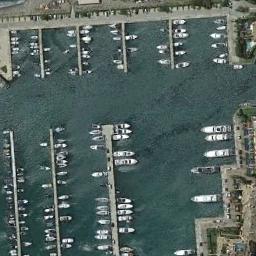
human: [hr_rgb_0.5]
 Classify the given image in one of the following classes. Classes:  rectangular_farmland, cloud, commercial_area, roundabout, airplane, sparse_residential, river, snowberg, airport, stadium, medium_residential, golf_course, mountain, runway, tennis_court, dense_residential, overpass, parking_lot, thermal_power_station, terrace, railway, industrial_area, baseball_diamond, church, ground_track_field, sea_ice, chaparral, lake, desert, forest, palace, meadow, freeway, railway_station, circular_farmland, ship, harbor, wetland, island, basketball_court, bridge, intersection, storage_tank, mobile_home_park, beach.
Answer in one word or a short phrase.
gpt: harbor